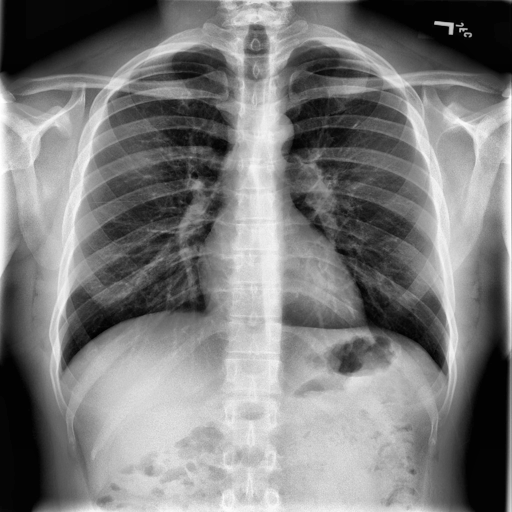
Finding: NORMAL